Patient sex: M
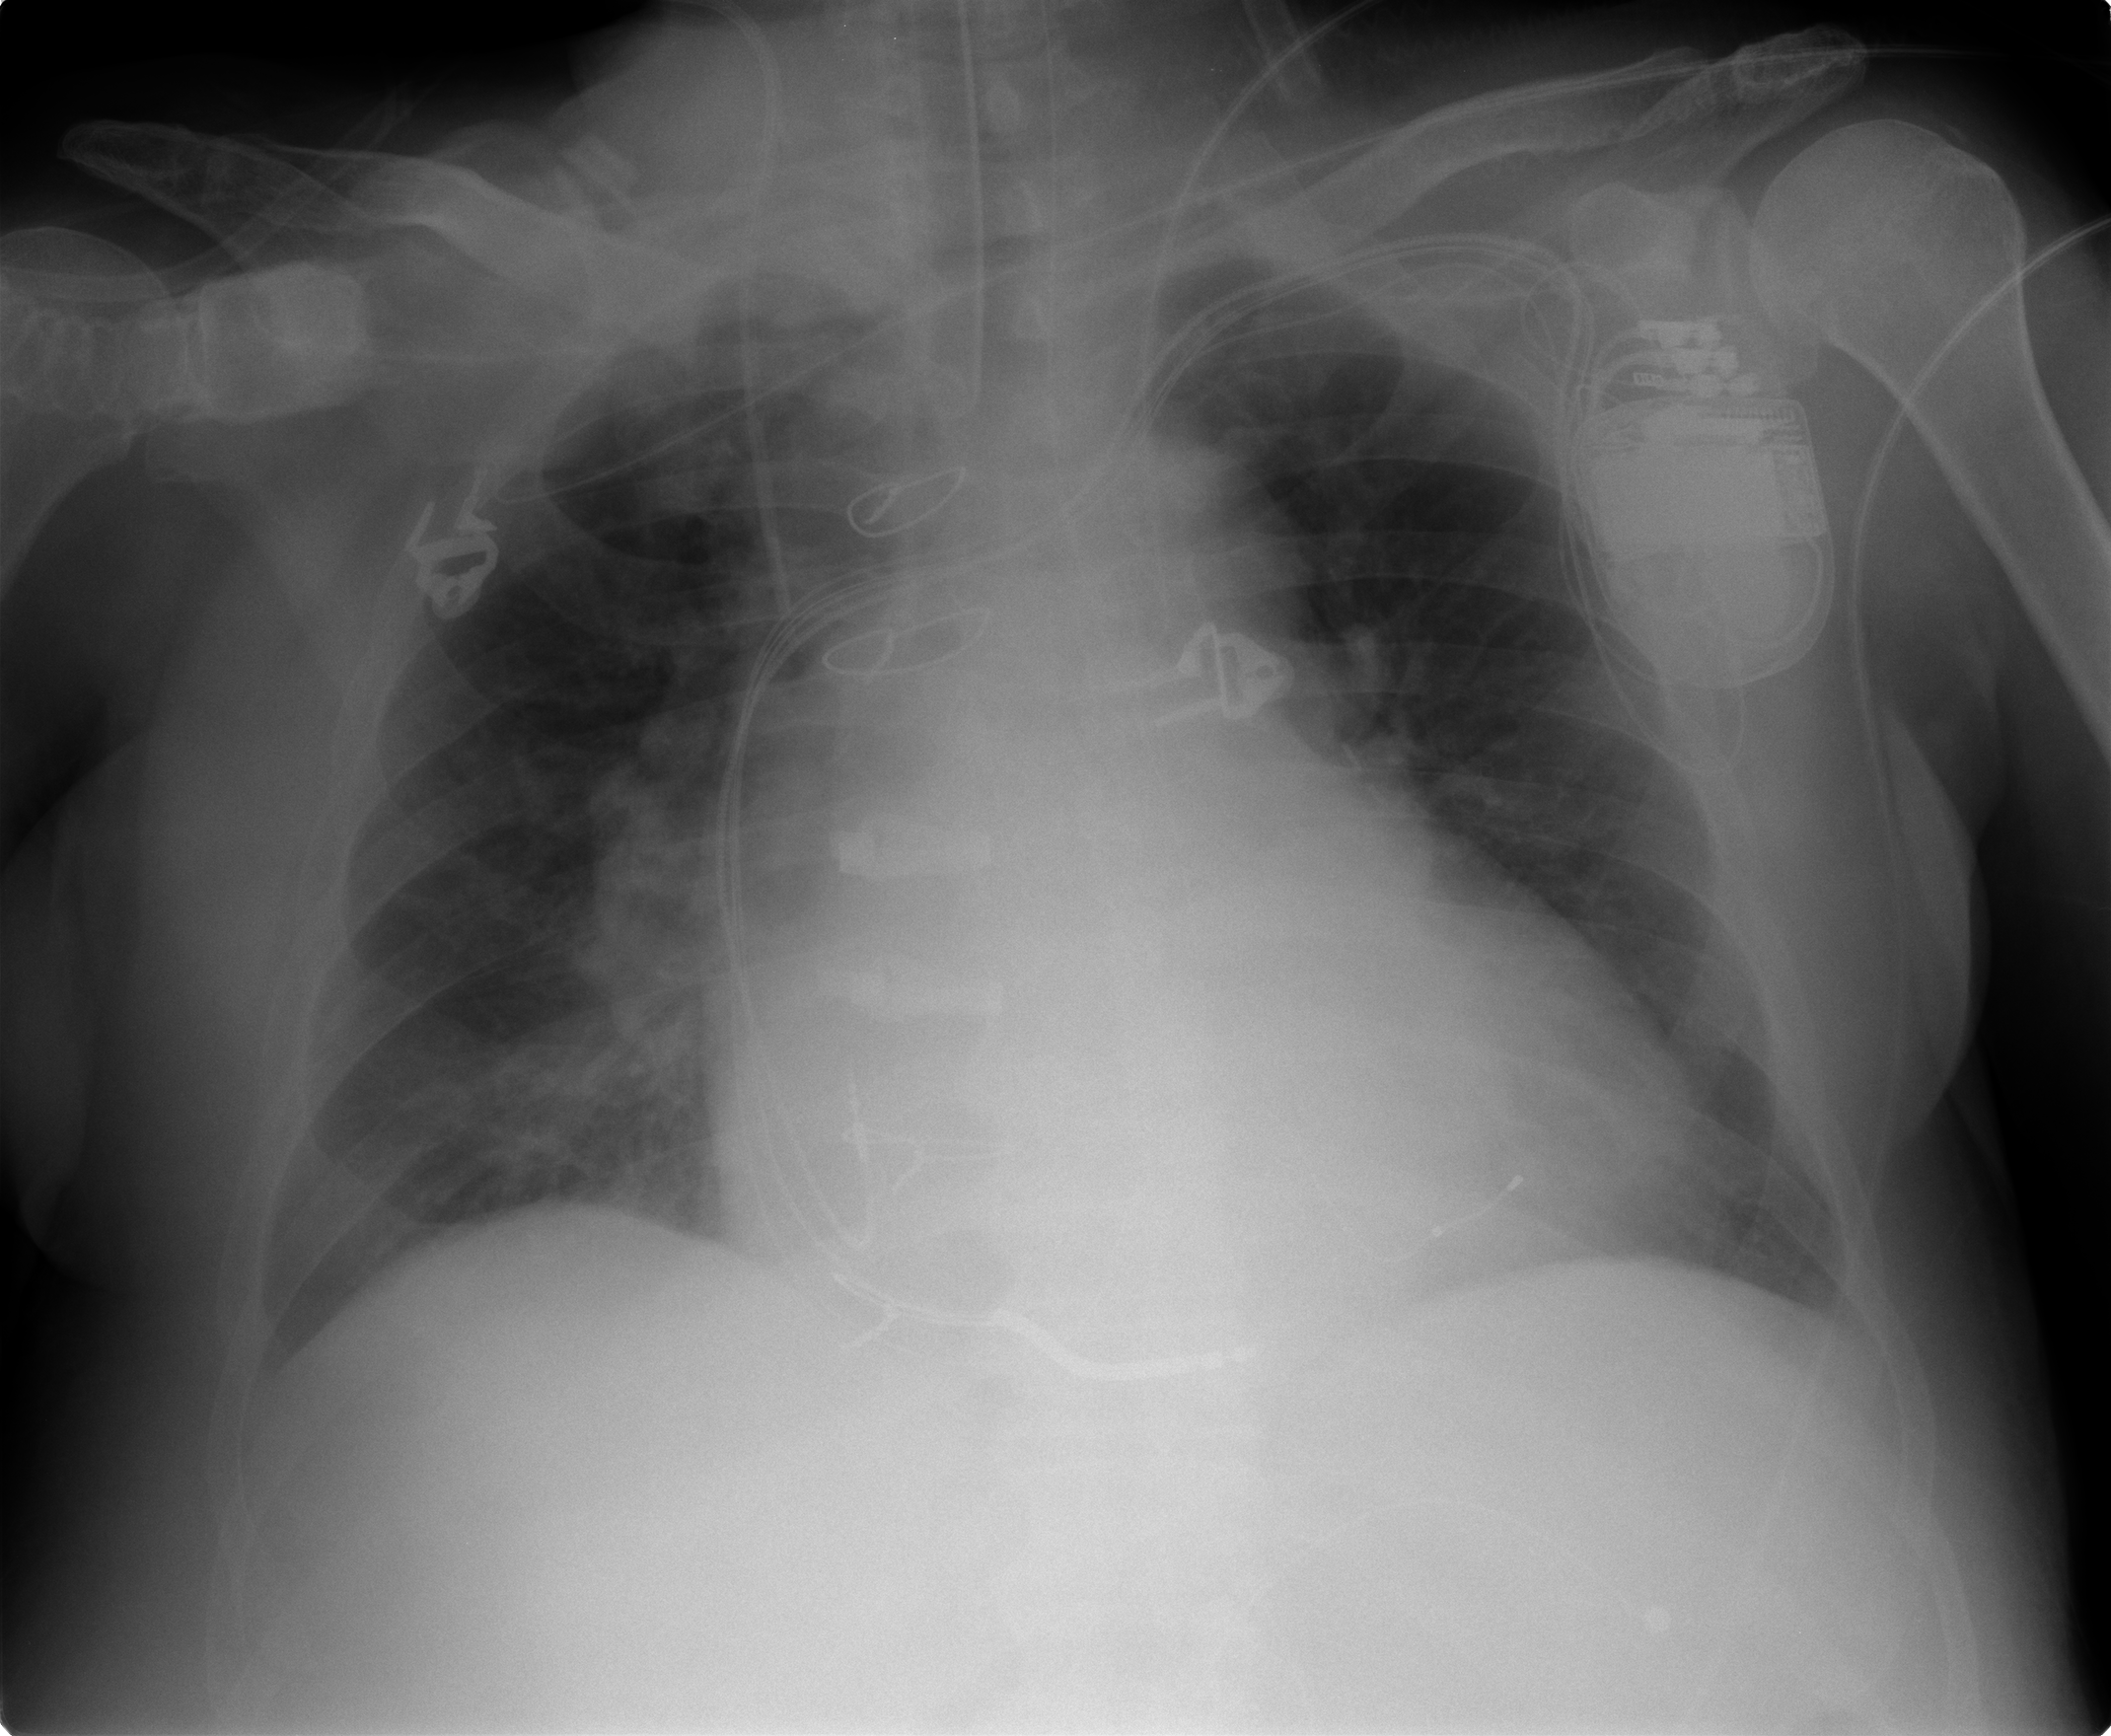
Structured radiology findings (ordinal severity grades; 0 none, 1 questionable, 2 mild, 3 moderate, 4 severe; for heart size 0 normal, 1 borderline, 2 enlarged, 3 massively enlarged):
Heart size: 2
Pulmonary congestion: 2
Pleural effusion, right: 0
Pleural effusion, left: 1
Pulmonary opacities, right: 1
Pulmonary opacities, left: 0
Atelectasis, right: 2
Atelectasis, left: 1